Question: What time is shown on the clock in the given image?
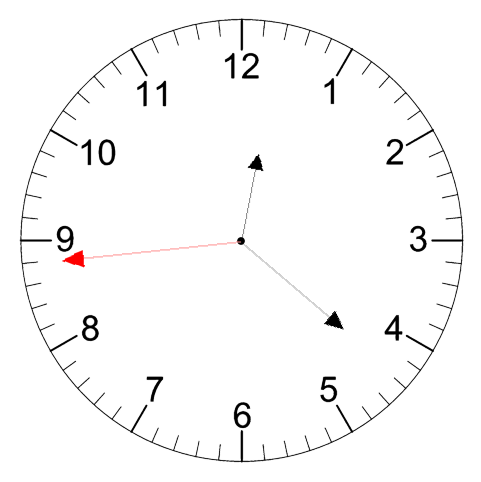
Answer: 12:21:44